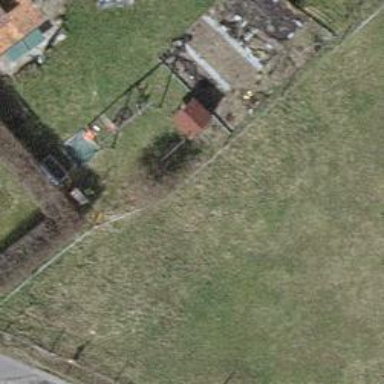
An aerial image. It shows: Fence.